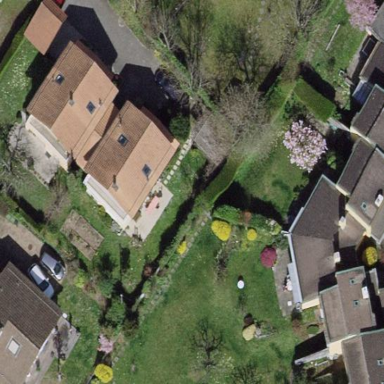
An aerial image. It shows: Garden surrounded by fence.